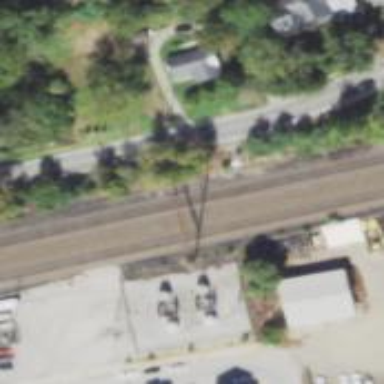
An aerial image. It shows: Abandoned railway siding.